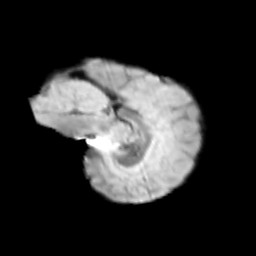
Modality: T2w
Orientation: sagittal
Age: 12
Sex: male
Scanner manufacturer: siemens
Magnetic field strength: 3 T
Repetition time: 3.8 s
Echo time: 0.07 s